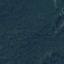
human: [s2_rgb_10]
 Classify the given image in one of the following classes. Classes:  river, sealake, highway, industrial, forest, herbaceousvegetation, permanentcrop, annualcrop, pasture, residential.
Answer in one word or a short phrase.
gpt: Forest